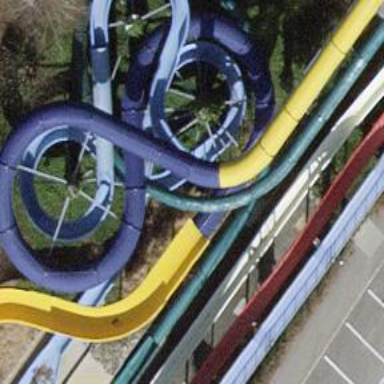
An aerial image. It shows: Water slide attraction.